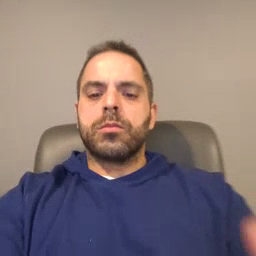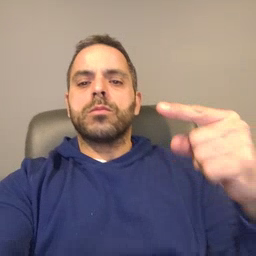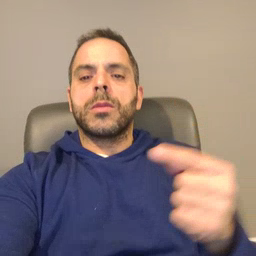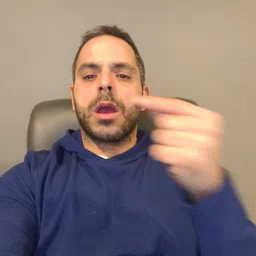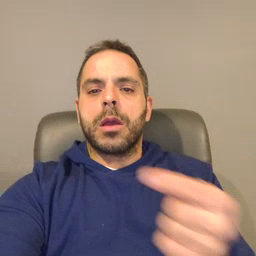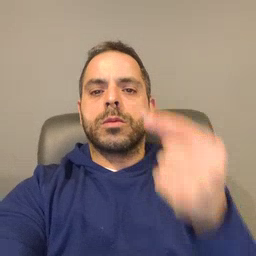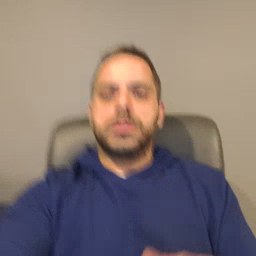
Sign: owie